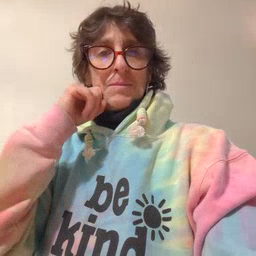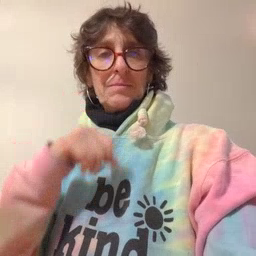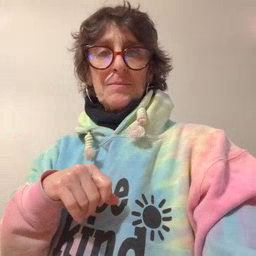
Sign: apple